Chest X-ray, AP view. Patient: 43 years old, sex F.
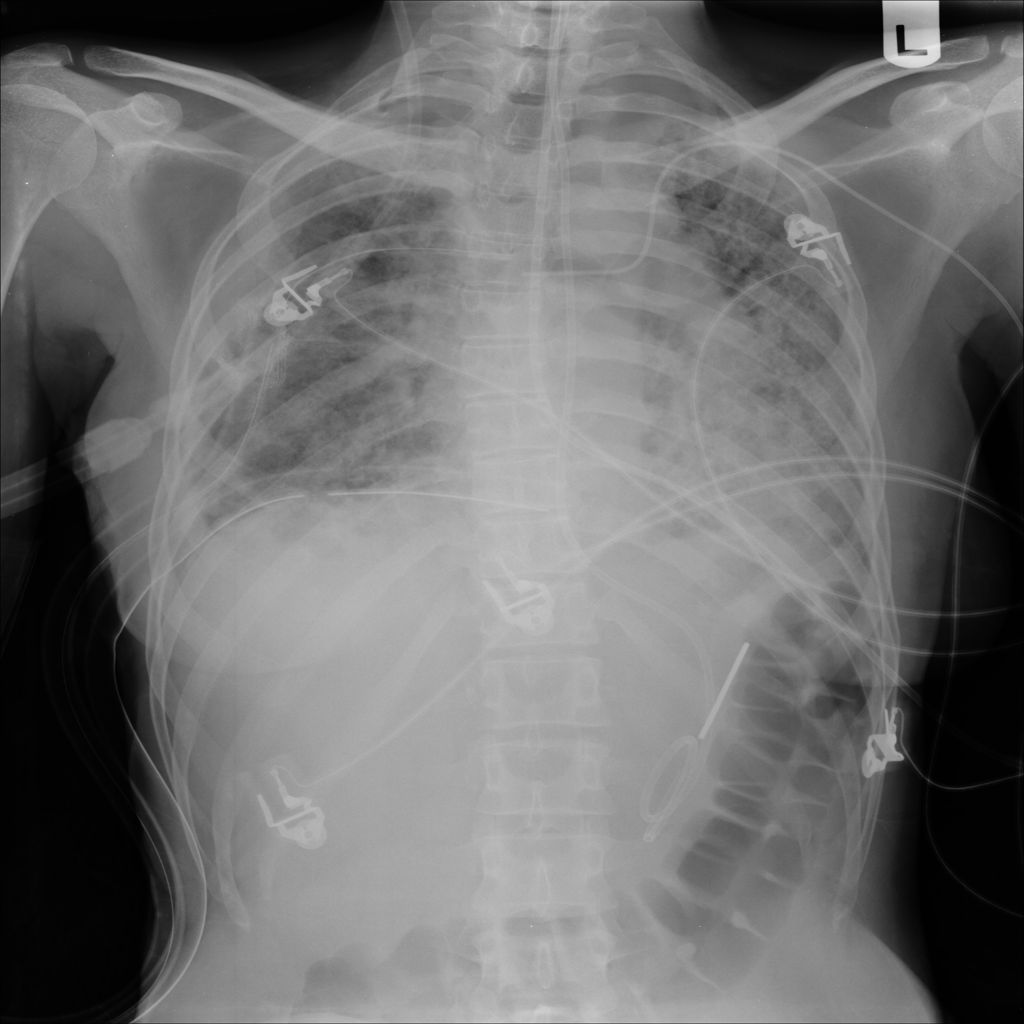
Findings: Edema, Infiltration, Pneumonia